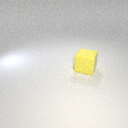
large yellow rubber cube